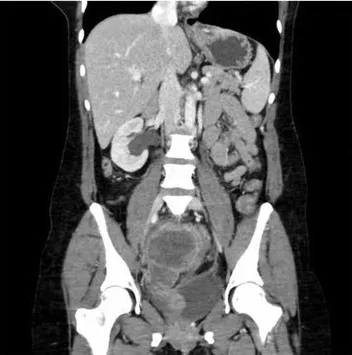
Progressive recurrent pelvic disease resulting in hydronephrosis.
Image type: radiology (ct)